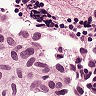
Metastatic tissue present: yes